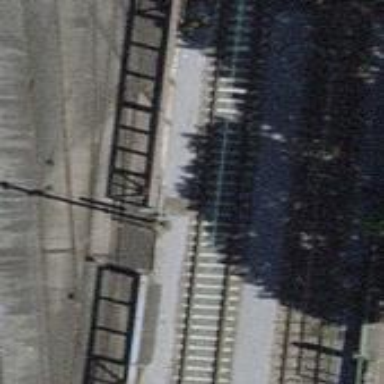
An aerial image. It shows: Railway crossing.